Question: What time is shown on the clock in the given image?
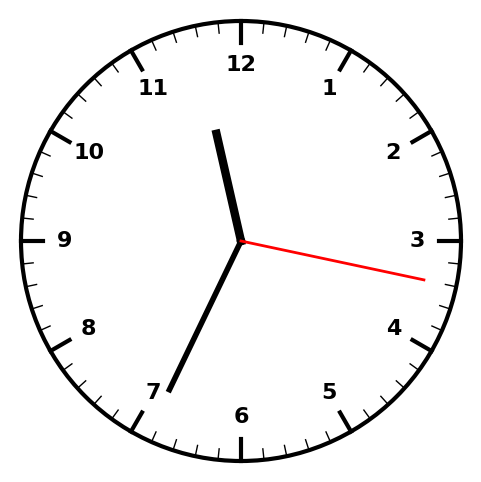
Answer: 11:34:17